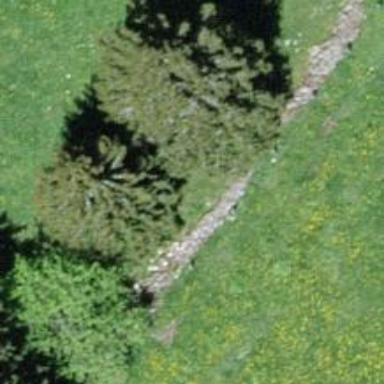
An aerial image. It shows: Needle-leaved tree in natural setting.